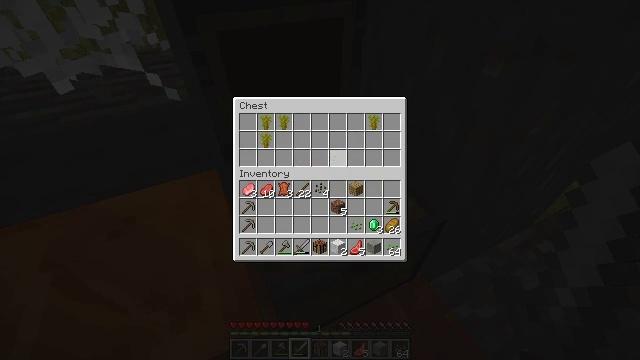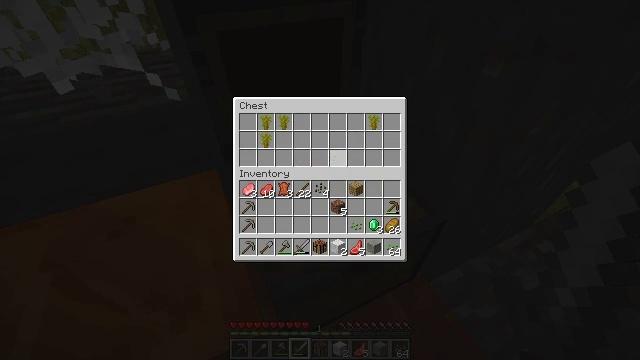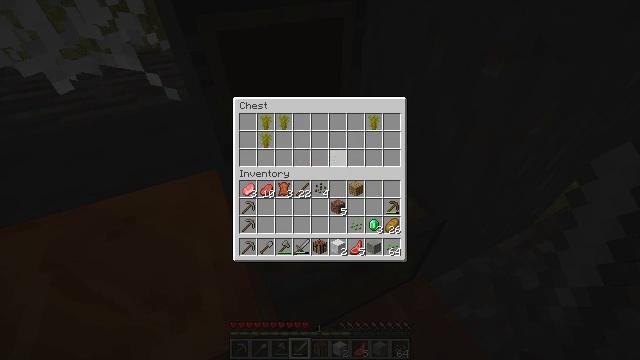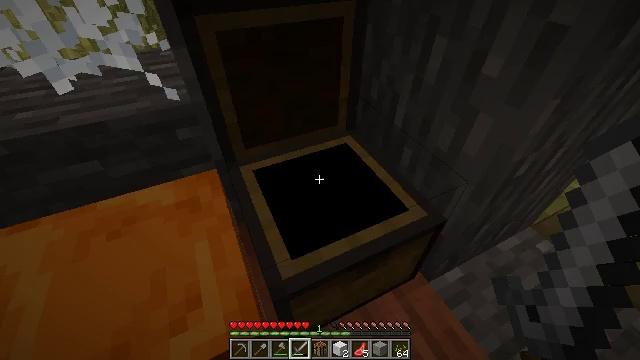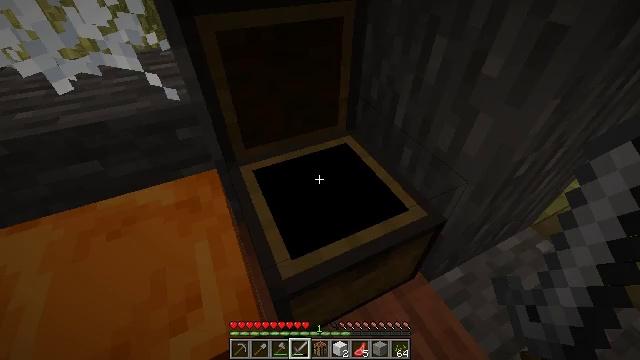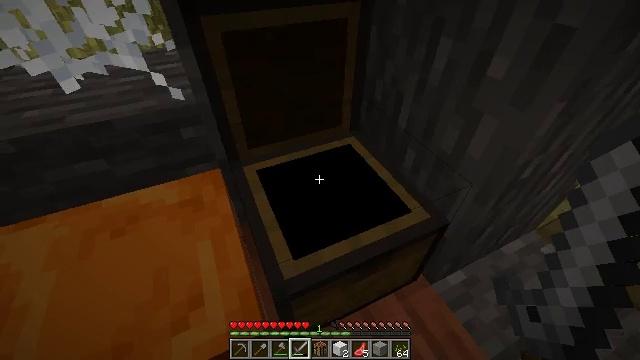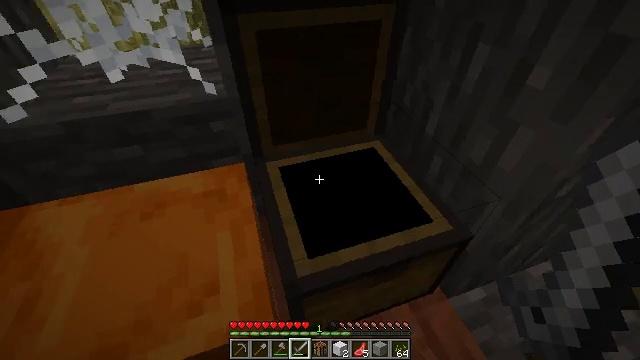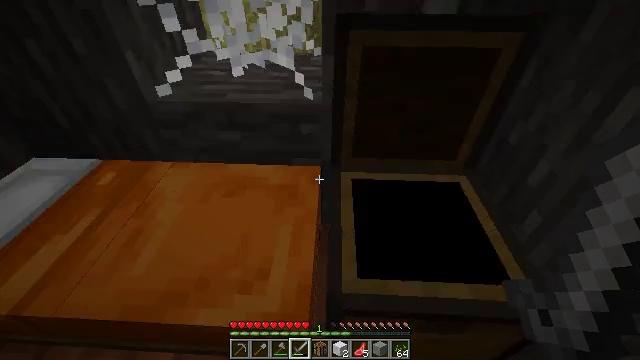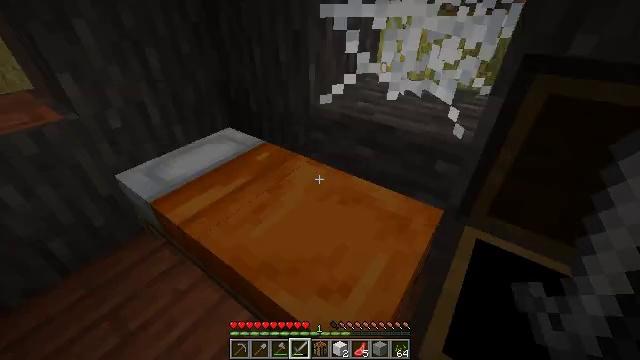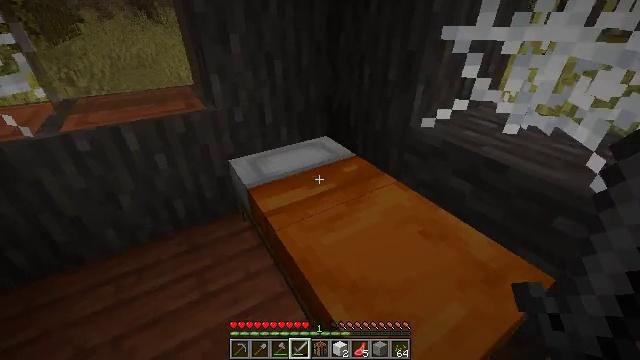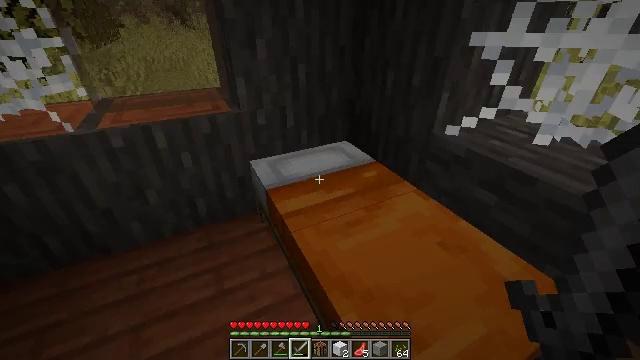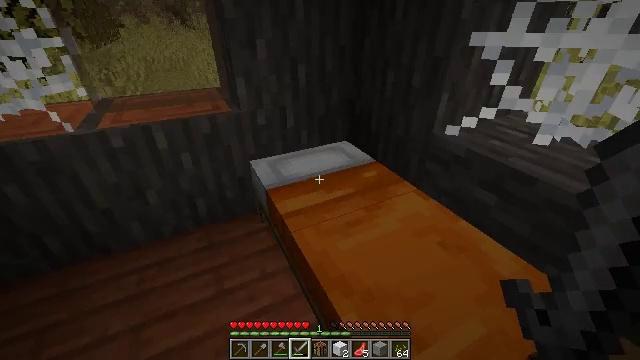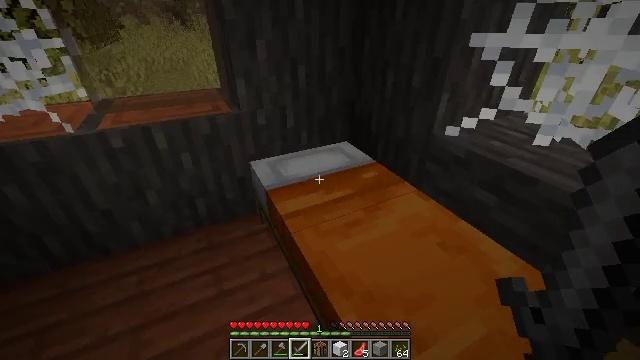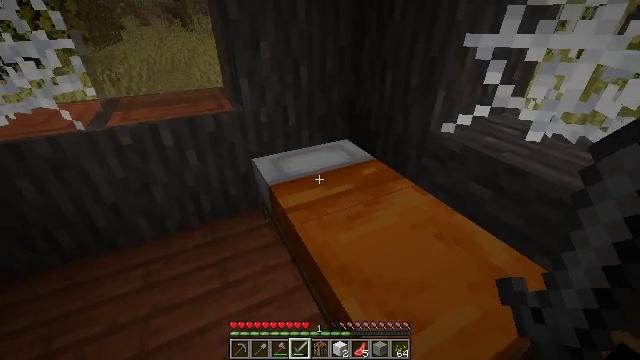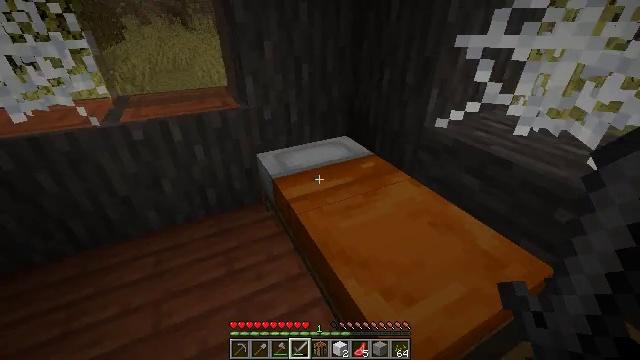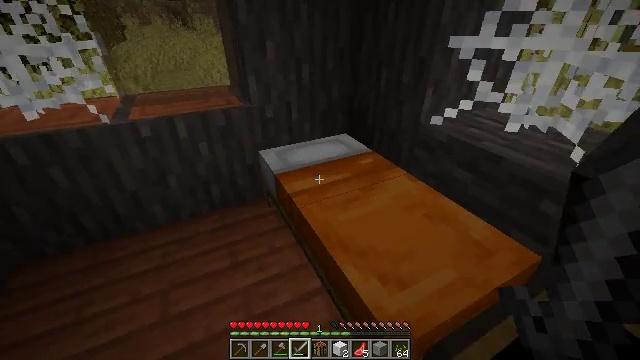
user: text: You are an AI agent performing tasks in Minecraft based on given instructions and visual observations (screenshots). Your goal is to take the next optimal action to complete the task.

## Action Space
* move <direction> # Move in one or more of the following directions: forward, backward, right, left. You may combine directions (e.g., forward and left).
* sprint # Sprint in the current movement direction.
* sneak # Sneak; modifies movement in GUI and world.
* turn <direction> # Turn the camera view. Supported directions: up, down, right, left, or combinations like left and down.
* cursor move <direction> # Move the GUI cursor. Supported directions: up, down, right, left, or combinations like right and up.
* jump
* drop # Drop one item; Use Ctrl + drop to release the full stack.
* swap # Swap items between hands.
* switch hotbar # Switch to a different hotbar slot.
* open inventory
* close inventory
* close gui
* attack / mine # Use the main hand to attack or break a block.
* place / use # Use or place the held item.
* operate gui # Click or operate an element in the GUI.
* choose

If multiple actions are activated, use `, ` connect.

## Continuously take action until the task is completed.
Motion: motion action
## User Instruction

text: Collect the orange bed by mining it.
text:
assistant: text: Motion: no_op
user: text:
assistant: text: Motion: no_op
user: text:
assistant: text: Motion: no_op
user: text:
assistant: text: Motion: close gui
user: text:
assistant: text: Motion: no_op
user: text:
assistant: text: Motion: turn left
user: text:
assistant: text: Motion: turn left and up
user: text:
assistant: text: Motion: turn left and up
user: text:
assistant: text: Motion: turn left and up
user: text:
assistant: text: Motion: turn left
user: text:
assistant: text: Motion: no_op
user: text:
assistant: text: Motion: no_op
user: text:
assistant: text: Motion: move back
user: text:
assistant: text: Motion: move back
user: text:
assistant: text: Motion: move back
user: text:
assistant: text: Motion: move back
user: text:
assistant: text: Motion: move back, turn left
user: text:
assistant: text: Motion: turn left
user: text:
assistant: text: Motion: no_op
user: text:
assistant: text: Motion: turn up
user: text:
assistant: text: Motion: move forward, turn right and up
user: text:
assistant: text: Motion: move forward, turn right
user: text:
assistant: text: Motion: move forward, turn right
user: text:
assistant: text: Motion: move forward, turn down
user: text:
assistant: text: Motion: no_op
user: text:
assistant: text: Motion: no_op
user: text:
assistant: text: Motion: no_op
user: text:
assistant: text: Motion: no_op
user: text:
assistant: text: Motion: turn left, switch to hotbar 2
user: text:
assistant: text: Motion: turn left, switch to hotbar 2